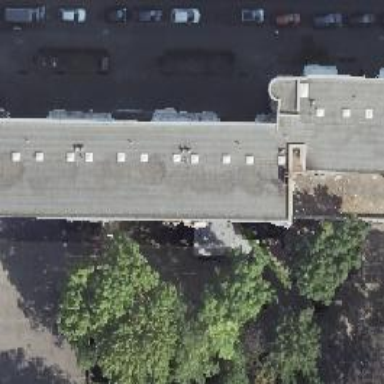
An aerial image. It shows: Hardware shop.